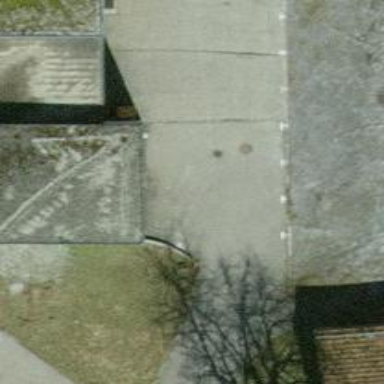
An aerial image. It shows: Road with steps.